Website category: movie
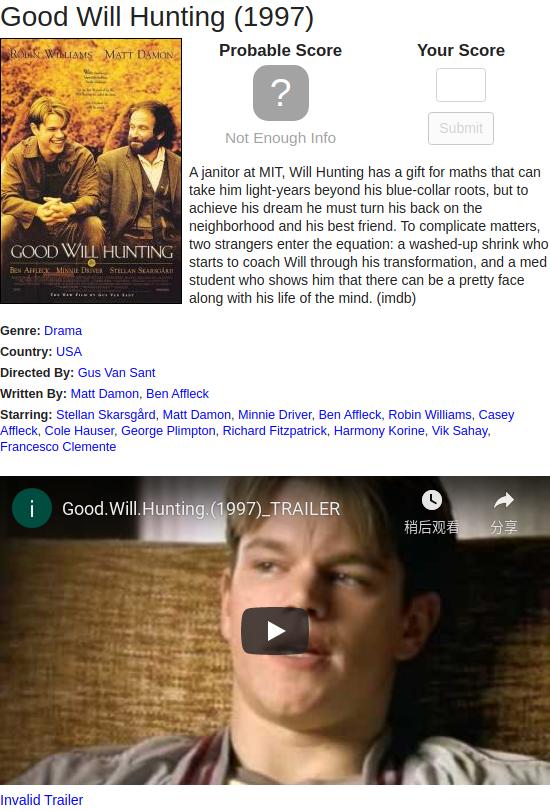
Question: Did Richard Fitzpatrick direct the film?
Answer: no

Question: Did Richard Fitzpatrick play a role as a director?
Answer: no

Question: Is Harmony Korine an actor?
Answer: yes

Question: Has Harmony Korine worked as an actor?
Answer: yes

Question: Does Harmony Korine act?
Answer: yes

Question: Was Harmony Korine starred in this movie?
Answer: yes

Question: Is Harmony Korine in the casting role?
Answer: yes

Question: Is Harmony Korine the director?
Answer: no

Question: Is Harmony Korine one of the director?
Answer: no

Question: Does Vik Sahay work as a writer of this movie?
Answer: no

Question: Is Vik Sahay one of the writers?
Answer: no

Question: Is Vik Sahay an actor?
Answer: yes

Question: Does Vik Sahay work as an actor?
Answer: yes

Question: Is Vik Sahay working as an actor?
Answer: yes

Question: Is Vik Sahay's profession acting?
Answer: yes

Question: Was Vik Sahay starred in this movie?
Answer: yes

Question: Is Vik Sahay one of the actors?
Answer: yes

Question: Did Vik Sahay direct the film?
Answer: no

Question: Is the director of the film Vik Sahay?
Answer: no

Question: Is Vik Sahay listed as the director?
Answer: no

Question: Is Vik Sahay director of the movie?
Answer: no

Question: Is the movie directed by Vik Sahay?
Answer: no

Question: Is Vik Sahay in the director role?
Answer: no

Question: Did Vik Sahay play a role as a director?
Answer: no

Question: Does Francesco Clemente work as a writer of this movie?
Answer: no

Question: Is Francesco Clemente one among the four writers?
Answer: no

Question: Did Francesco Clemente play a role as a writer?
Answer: no

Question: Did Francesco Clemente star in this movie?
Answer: yes

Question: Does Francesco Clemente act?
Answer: yes

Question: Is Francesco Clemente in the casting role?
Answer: yes

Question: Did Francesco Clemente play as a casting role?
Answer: yes

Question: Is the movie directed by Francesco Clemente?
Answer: no

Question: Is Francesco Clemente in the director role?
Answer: no